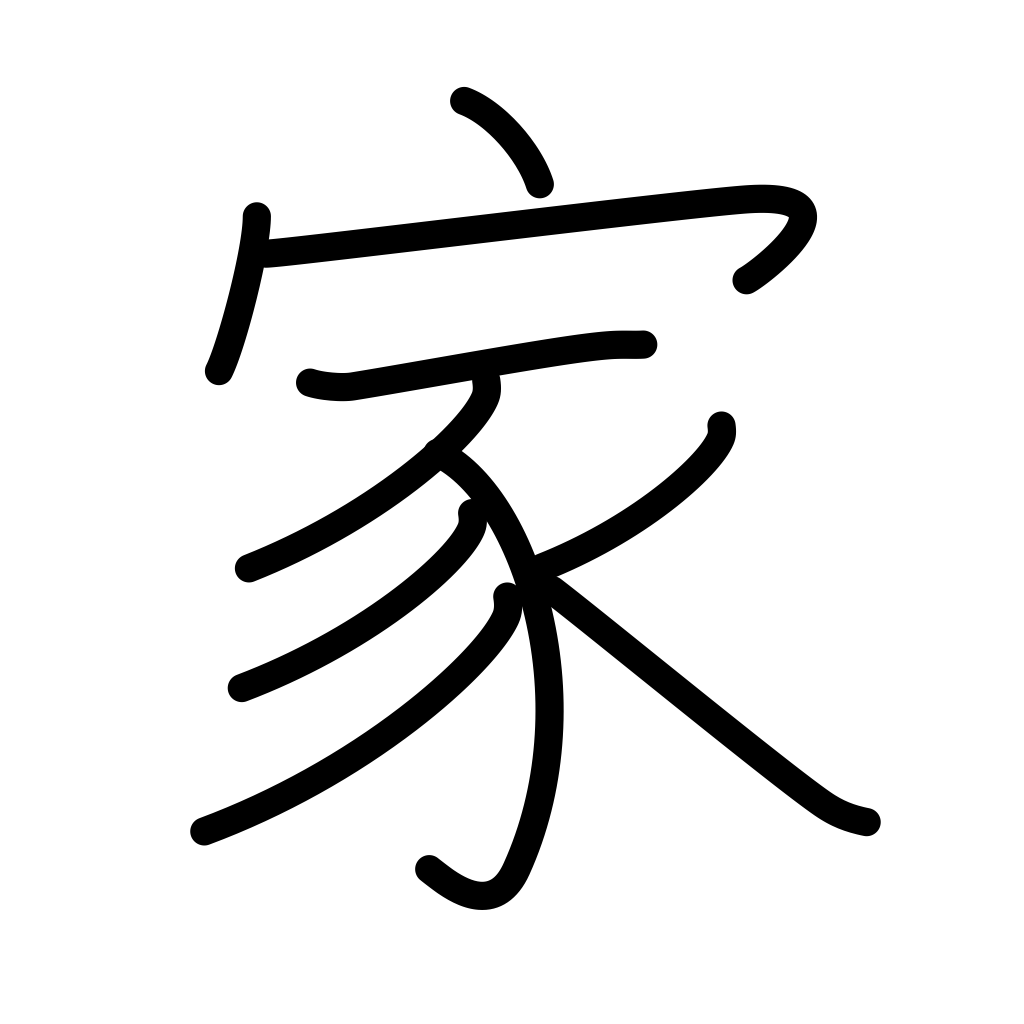
Meaning: house, home, family, professional, expert, performer